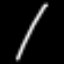
Label: line